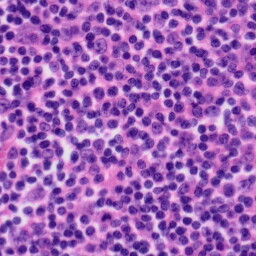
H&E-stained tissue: Tonsil